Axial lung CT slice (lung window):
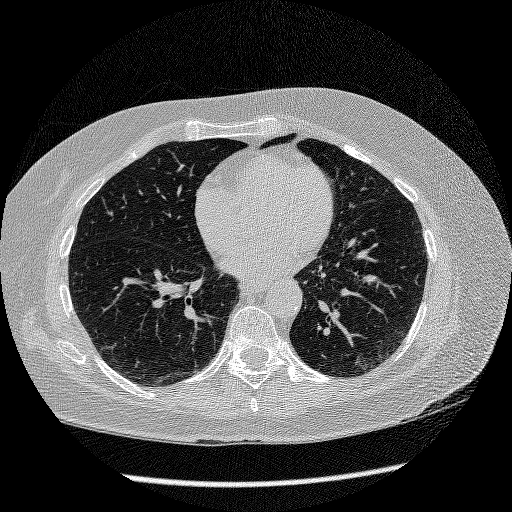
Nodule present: no